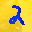
Label: 2